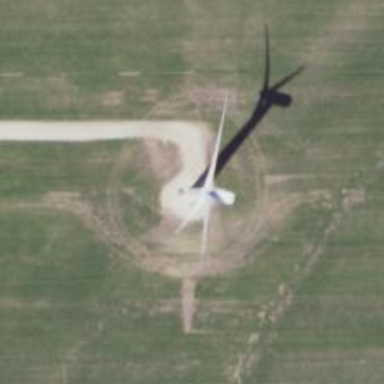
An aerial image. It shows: Wind generator using horizontal axis wind turbines.